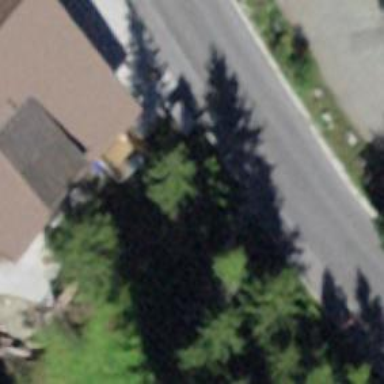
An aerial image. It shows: Set of steps on the road.